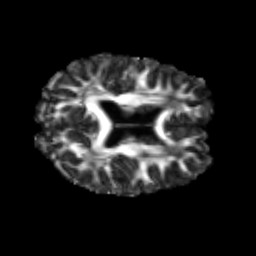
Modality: FA
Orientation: axial
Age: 21
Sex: male
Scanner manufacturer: siemens
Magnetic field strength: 3 T
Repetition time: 3.5 s
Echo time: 0.125 s